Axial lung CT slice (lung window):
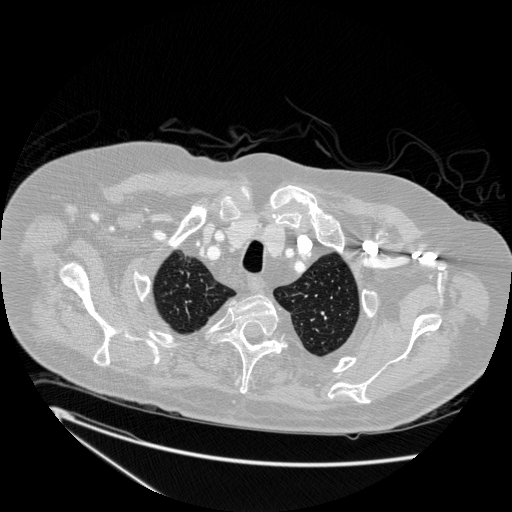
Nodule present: no